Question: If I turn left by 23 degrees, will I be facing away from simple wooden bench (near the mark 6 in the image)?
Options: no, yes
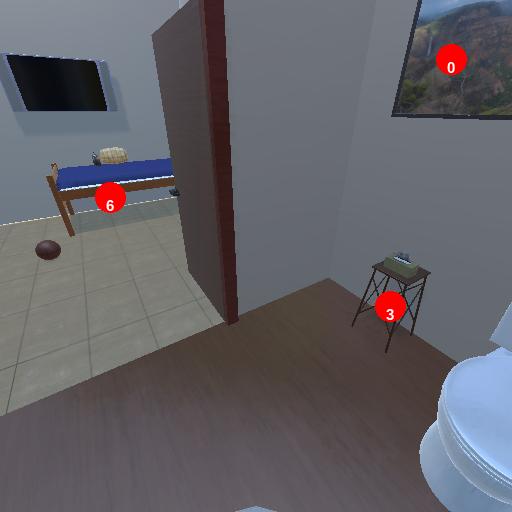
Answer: no